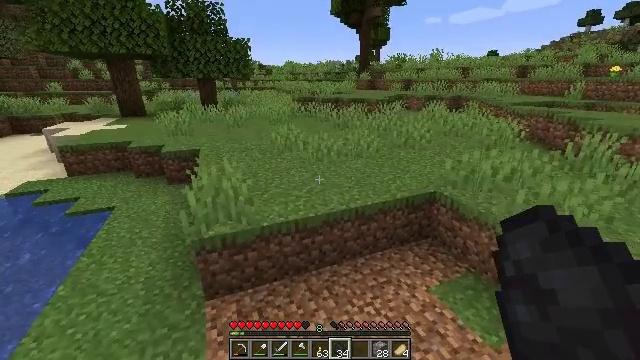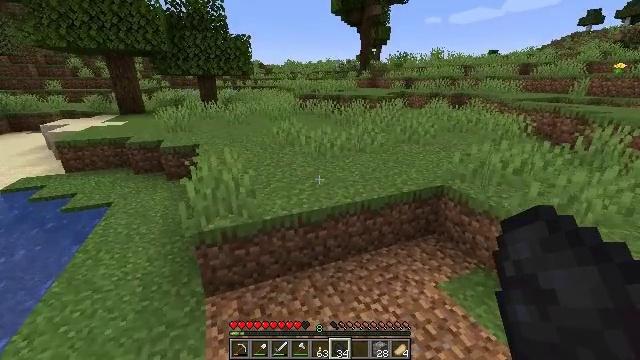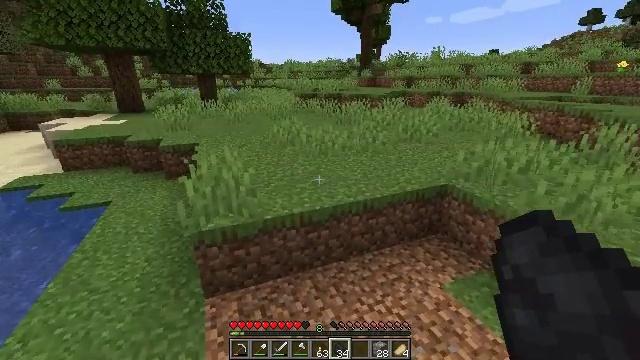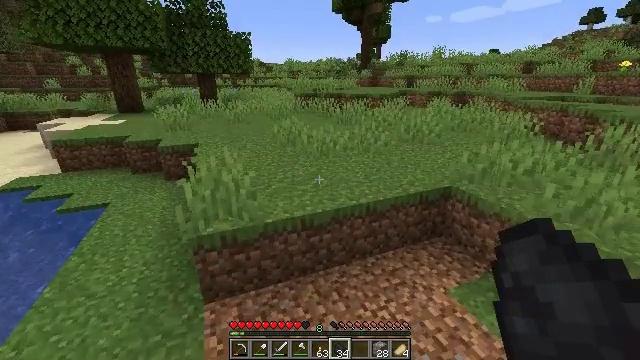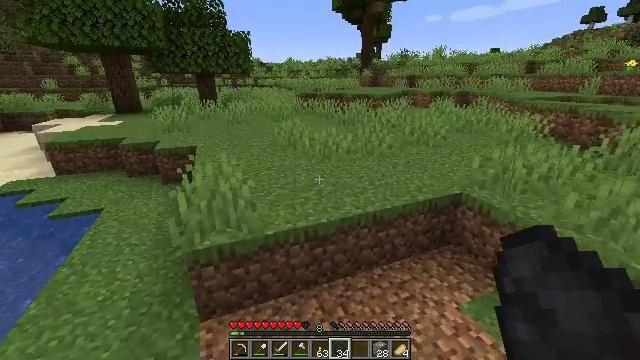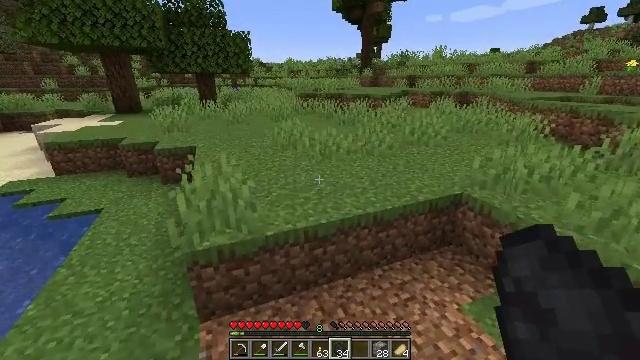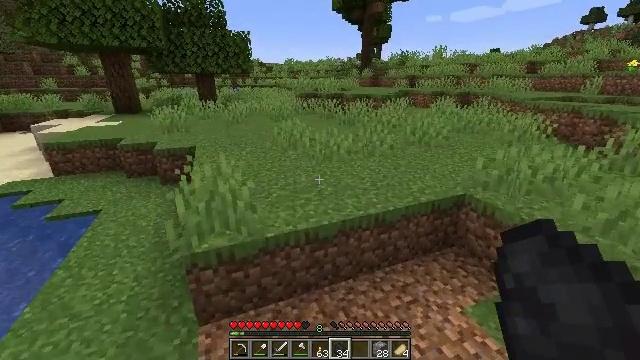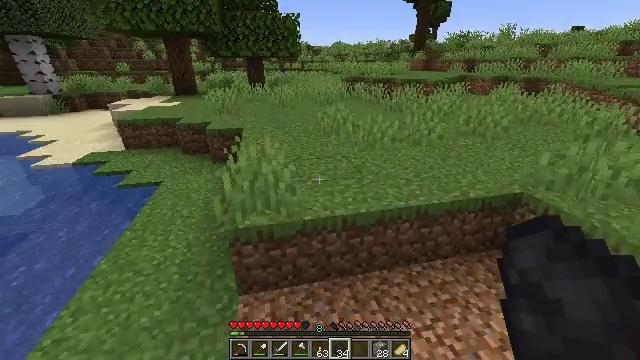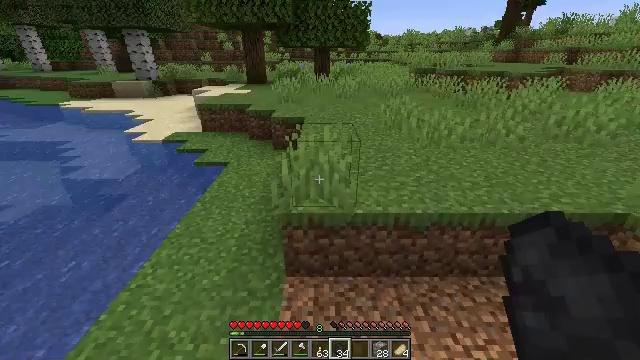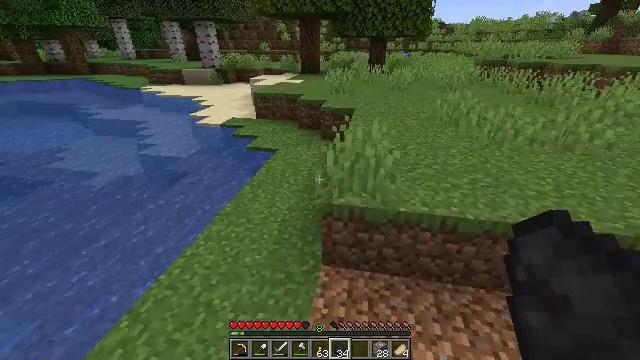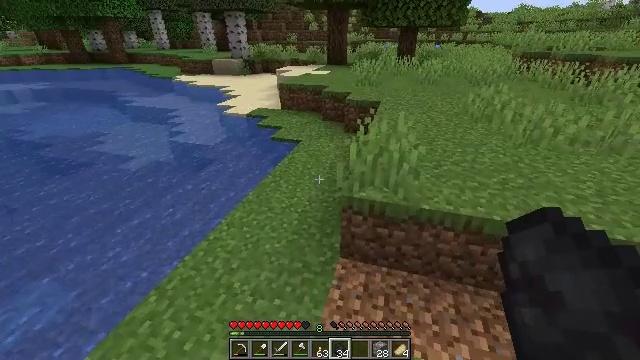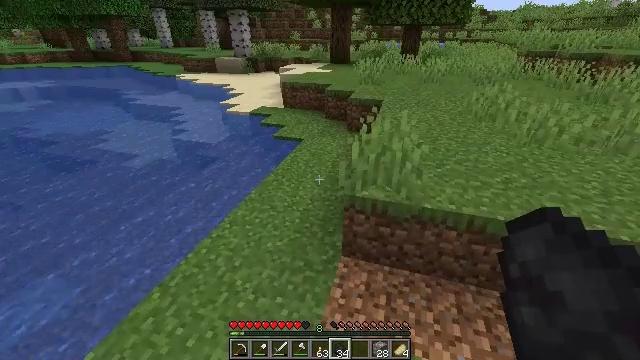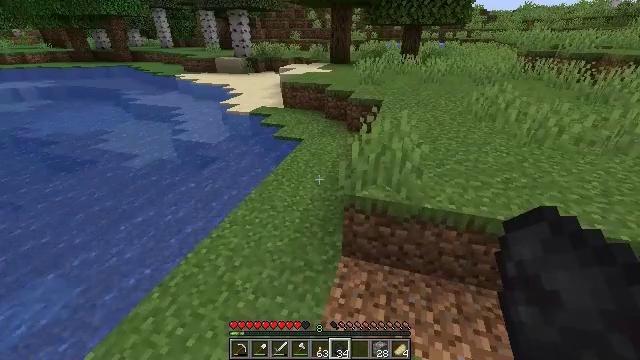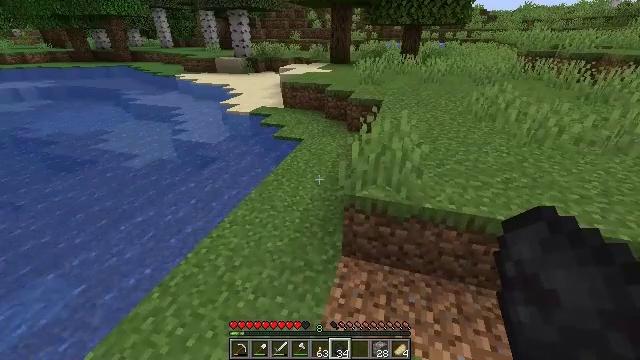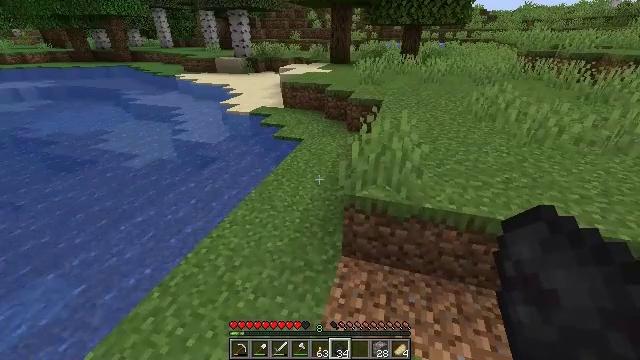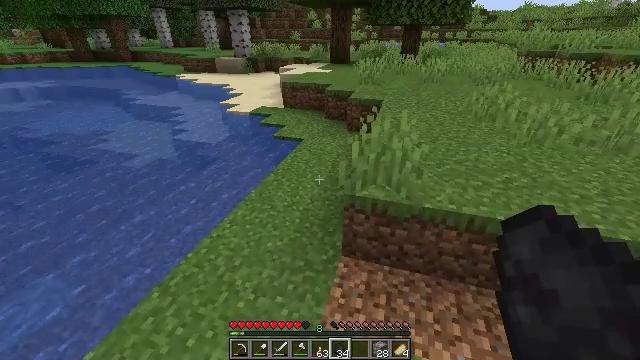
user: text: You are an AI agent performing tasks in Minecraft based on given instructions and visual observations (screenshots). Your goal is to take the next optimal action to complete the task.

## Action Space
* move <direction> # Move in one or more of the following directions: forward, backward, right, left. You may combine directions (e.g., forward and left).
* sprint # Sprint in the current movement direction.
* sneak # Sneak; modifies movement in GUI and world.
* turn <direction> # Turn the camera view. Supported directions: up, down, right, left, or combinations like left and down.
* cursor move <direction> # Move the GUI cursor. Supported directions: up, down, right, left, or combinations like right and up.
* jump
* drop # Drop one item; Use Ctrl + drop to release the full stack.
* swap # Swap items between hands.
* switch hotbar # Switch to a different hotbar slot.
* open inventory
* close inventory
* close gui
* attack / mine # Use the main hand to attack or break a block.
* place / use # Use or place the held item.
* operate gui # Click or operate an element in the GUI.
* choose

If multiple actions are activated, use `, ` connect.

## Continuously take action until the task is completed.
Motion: motion action
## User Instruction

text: Break the grass block.
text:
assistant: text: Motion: move forward
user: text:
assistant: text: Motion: move forward
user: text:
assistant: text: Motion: move forward
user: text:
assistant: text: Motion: no_op
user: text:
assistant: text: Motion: no_op
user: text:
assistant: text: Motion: no_op
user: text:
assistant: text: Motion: turn left and down
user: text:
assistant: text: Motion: turn left and down
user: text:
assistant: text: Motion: turn left and down
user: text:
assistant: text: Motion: turn left and down
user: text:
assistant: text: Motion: no_op
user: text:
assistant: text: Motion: no_op
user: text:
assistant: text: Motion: no_op
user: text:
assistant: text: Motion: no_op
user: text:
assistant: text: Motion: no_op
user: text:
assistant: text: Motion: no_op
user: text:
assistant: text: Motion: no_op
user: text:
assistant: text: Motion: turn left and down
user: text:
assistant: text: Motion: turn left and down
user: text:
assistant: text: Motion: turn left
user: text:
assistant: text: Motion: turn left
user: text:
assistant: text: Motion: turn left
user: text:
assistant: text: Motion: turn left
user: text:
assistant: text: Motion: turn left
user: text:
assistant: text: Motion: turn left
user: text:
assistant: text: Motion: no_op
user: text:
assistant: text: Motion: switch to hotbar 2
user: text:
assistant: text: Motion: switch to hotbar 2
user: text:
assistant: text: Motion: switch to hotbar 2
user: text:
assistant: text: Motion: no_op